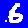
Digit: 6